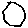
Label: hexagon